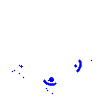
Particle: electron